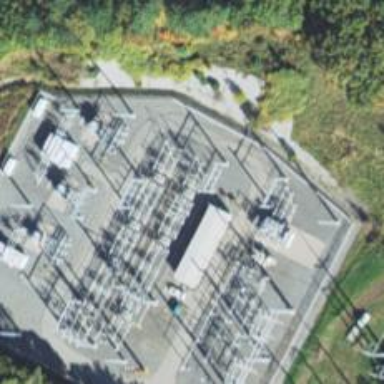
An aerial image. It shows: Switch used for power control.